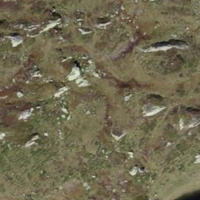
EUNIS habitat code: 26
Species observed at this site:
Parnassia palustris